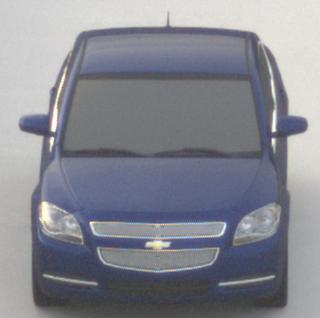
Make: Chevrolet
Model: Malibu 2.4
Detailed model: Malibu
Model produced from: 2012/07
Model produced until: 2014/08
Doors: 4
Color: blue
Road condition: dry road
Daytime: sunrise or sunset
Contrast: low contrast